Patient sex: F
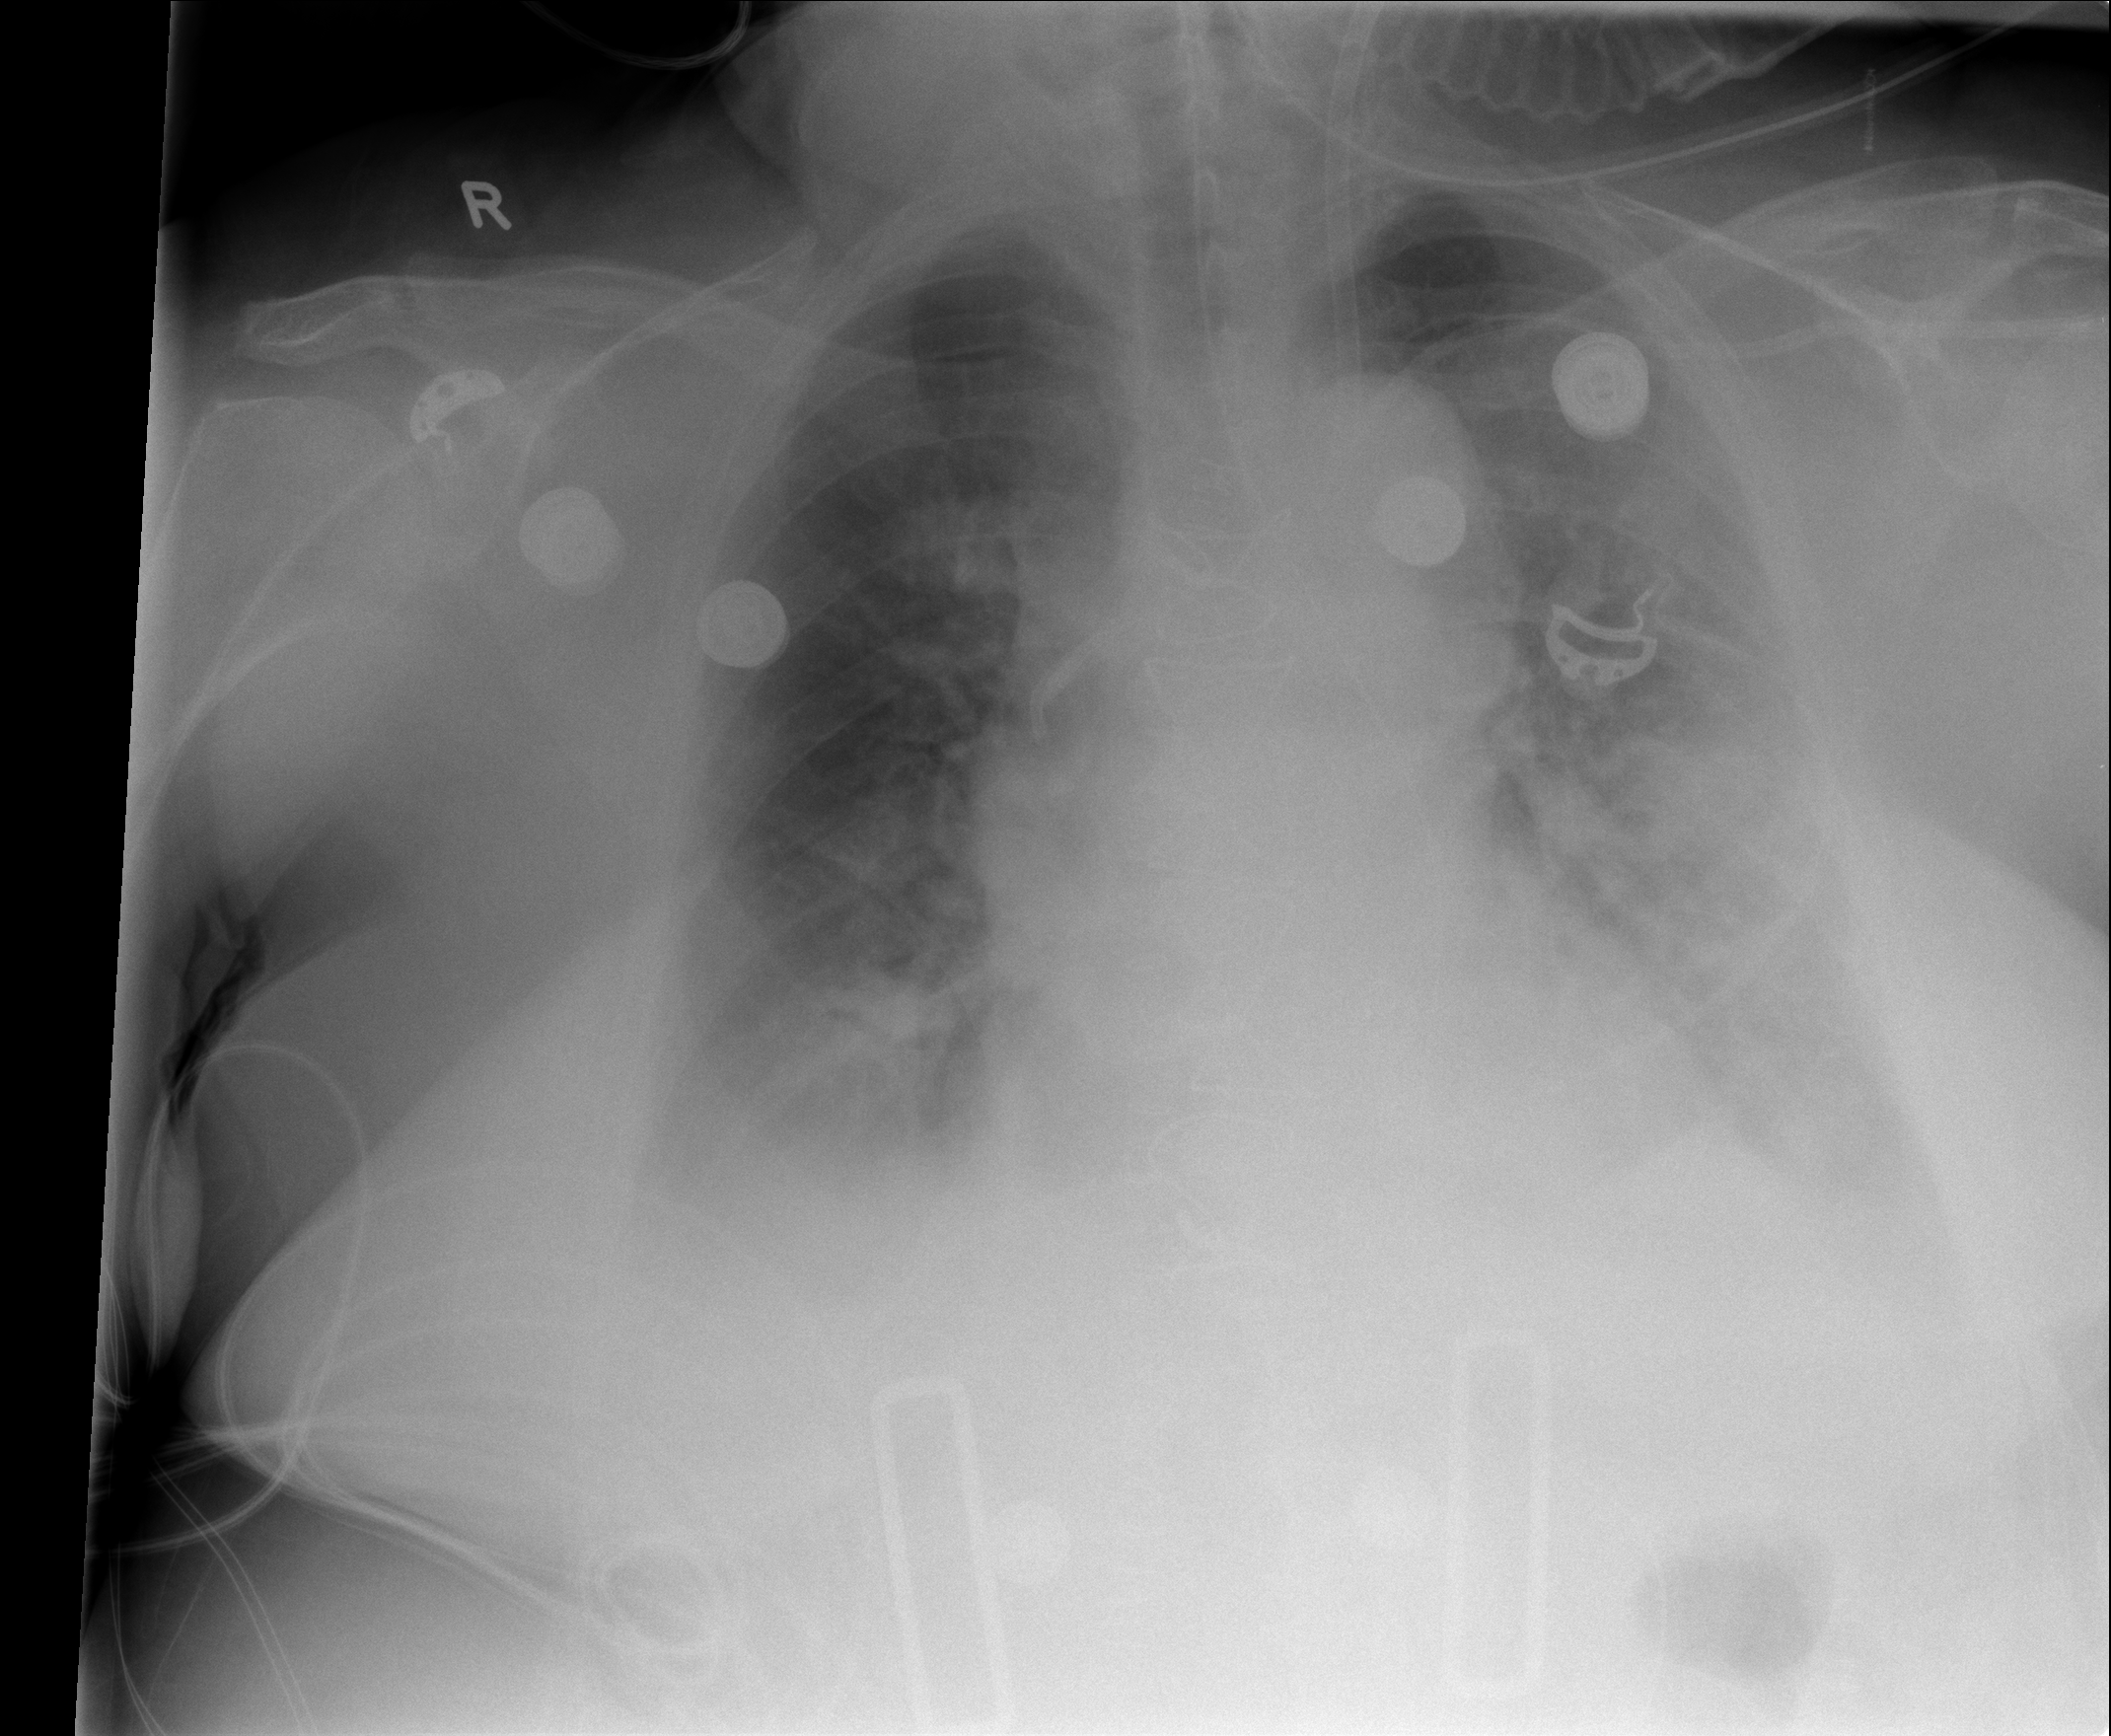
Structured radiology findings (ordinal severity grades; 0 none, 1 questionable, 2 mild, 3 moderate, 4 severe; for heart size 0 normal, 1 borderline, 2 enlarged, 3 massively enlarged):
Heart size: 1
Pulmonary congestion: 2
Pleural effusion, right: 2
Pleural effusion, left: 2
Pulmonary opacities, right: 0
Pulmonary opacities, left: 0
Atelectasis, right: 2
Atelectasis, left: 3